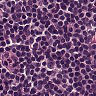
Metastatic tissue present: no